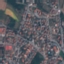
Land use / land cover class: Residential